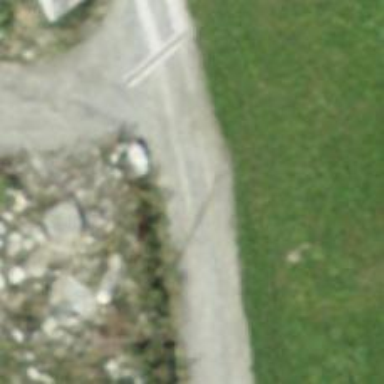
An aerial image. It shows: Dirt track road with grade2 tracktype.